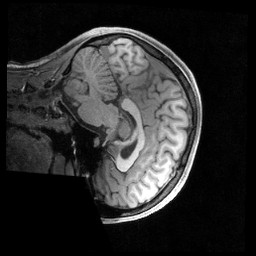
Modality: T1w
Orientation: sagittal
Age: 22
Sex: female
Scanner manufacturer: siemens
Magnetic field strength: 3 T
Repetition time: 2.4 s
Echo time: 0.00231 s